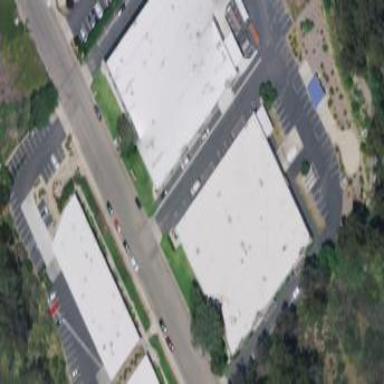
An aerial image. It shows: Industrial building.